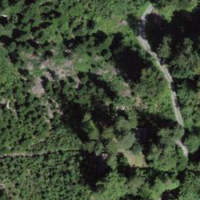
EUNIS habitat code: 43
Species observed at this site:
Calluna vulgaris